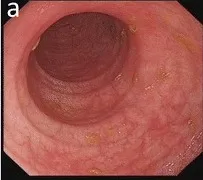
Colonoscopy and biopsy. Pathology result of the narrowing site biopsy showed mucosal chronic inflammation (c).
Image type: endoscopy (gi_endoscopy)